Interaction volume radius: 5 \u00c5
Interaction volume height: 25 \u00c5
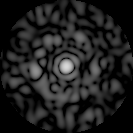
Disorder parameter: 0.8233